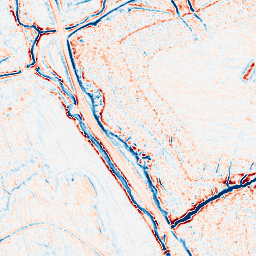
Category: edge_preserving
Decomposition family: bilateral
Decomposition parameters: d: 9
sigma_color: 150
sigma_space: 50
Upsampling method: bspline
Upsampling parameters: scale: 8
Upsampling scale: 8